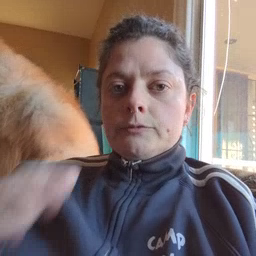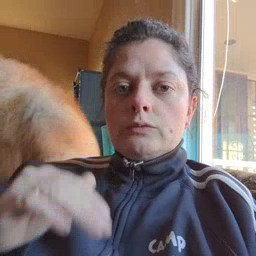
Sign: child